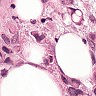
Metastatic tissue present: yes